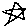
Label: star